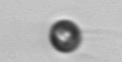
Label: flagellate